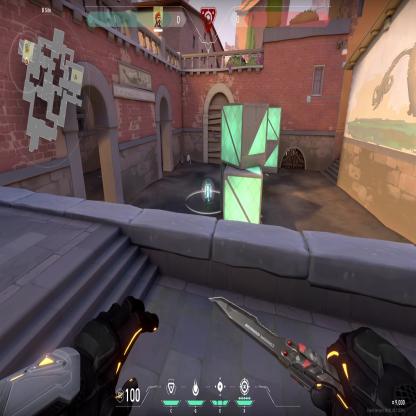
Label: planted spike